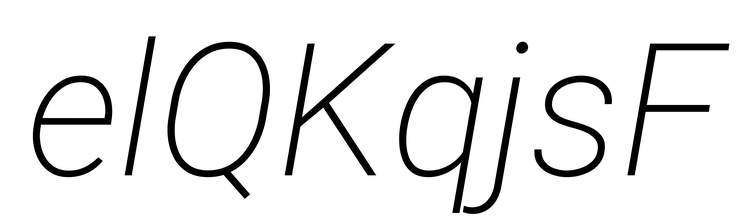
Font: Roboto-Italic_ExtraLight_Italic